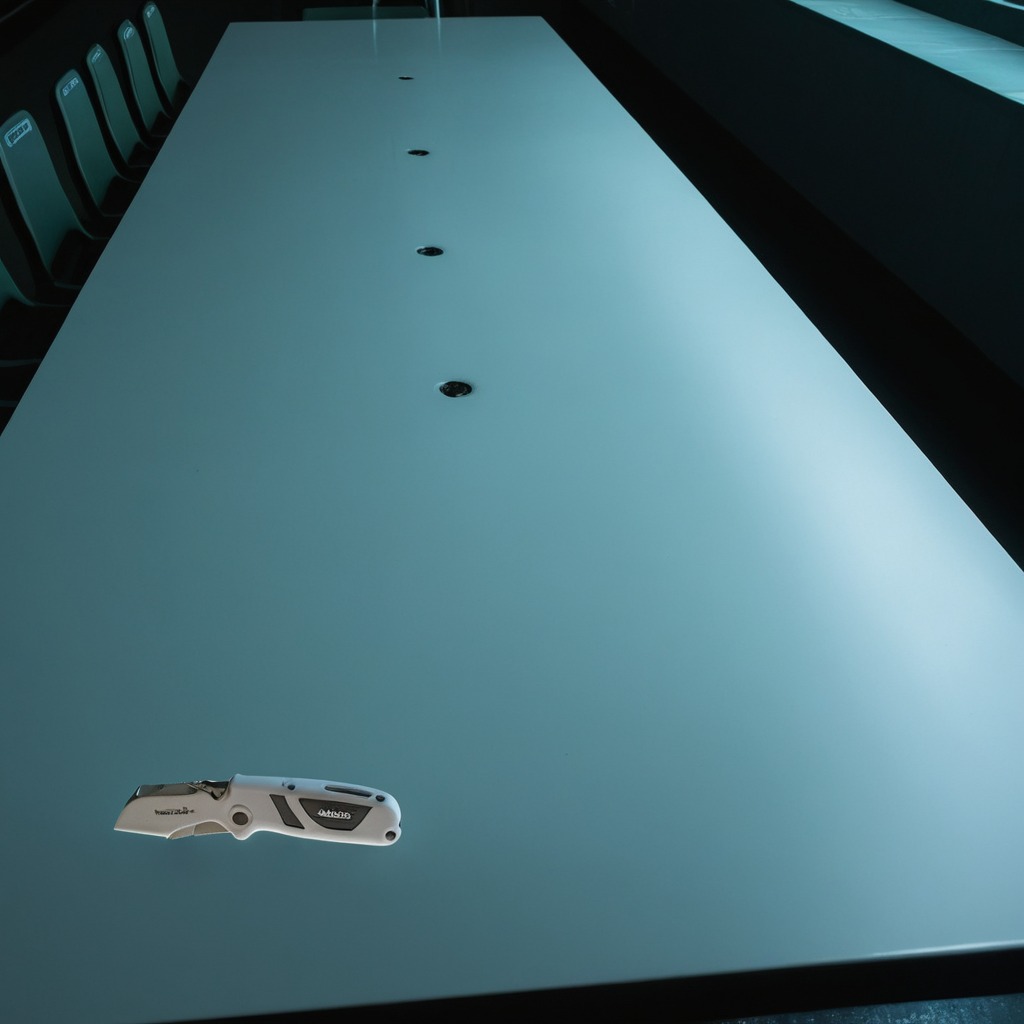
A utility knife lying on a clean empty table in a railway signal maintenance room lit by harsh overhead fluorescents photorealistic surface textures crisp shadows high dynamic range